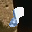
Label: 8